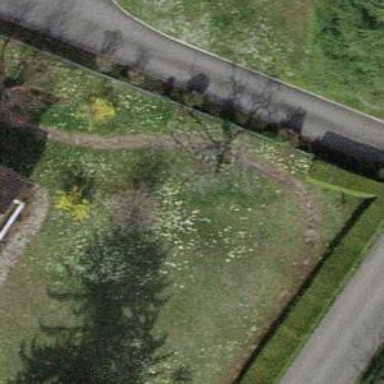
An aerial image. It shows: Evergreen needle-leaved tree.